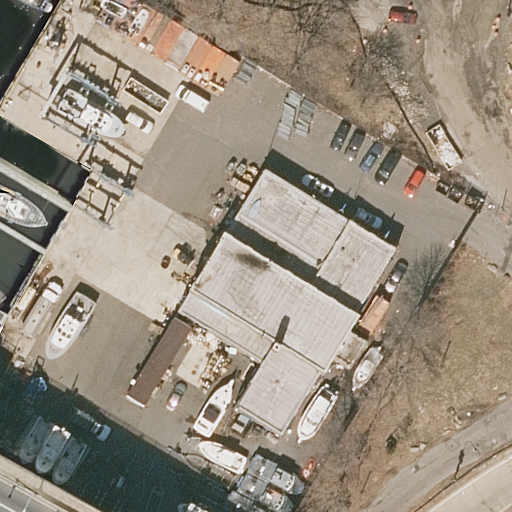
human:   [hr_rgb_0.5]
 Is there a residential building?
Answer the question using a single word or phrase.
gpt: yes

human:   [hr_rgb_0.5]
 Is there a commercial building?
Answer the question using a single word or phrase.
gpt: no

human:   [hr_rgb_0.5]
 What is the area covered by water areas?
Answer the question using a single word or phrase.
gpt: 649m2

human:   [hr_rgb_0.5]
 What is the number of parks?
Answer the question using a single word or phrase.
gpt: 1

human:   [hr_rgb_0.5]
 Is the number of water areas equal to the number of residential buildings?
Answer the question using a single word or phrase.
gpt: no

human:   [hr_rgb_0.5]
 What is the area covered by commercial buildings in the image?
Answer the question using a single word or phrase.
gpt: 0m2

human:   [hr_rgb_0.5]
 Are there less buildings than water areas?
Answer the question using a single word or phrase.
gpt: no

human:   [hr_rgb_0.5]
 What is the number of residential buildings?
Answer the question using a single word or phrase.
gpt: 2

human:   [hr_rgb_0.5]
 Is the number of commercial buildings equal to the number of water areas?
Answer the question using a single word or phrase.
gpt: no

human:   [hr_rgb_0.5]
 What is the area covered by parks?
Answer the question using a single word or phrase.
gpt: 5568m2

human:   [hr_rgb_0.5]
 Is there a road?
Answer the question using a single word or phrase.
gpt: yes

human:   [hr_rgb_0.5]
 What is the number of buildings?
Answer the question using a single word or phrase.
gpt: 2

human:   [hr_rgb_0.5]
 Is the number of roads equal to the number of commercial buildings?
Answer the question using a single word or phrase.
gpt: no

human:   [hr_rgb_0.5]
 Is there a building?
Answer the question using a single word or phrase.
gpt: yes

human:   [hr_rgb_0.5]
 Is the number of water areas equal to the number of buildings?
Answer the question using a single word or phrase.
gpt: no

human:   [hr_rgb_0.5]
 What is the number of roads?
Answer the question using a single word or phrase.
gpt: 7

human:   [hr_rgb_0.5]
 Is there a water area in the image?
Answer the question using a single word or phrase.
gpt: yes

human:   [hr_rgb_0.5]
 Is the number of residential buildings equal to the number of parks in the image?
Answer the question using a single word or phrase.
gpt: no

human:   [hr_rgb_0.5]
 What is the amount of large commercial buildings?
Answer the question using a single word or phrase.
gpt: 0

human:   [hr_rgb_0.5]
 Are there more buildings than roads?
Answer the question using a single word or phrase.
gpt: no

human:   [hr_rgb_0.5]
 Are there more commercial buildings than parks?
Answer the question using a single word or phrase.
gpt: no

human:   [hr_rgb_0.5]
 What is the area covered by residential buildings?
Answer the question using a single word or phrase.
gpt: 1263m2

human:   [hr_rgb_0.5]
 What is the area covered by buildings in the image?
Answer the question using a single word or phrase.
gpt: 1263m2

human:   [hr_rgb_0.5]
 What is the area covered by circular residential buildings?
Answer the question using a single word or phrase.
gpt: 0m2

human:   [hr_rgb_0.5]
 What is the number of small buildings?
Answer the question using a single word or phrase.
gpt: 1

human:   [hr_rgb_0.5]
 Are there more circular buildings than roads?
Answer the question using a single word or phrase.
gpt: no

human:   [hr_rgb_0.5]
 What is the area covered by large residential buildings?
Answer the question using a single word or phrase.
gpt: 1177m2

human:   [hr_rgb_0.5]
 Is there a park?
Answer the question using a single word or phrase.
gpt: yes

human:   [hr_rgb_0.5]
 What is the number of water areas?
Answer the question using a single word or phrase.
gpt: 1

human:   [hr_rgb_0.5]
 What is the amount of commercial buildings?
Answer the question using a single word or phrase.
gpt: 0

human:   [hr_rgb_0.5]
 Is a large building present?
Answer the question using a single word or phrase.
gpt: yes

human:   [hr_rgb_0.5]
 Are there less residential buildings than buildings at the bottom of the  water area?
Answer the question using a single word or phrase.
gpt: no

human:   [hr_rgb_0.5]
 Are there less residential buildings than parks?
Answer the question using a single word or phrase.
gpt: no

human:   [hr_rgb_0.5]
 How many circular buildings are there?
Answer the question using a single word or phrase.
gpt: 0

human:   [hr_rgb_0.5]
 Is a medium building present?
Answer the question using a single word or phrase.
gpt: no

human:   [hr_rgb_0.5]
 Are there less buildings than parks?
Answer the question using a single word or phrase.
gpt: no

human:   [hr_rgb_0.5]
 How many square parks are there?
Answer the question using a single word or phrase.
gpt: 0

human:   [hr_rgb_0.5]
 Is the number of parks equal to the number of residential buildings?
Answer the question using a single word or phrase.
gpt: no

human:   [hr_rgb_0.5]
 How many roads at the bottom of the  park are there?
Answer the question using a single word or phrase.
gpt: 7

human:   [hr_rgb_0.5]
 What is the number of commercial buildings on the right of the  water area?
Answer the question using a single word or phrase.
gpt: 0

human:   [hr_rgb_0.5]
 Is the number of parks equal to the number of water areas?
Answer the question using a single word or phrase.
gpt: yes

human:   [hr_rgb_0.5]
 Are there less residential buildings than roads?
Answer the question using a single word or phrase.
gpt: yes

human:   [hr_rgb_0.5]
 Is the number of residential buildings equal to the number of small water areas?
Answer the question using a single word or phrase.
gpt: no

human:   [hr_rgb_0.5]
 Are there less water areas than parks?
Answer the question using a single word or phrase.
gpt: no

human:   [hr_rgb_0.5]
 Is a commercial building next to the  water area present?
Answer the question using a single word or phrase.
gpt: no

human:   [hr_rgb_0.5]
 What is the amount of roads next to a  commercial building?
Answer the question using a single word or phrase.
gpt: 0

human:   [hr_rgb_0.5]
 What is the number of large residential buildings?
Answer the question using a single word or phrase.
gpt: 1

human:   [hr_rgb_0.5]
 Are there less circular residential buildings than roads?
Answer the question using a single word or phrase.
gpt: yes

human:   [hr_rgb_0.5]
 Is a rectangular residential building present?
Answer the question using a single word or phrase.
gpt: yes

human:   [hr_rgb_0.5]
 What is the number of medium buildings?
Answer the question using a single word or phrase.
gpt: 0

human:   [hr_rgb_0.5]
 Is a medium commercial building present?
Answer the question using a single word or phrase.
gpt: no

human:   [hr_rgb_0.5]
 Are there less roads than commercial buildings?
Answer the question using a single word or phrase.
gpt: no

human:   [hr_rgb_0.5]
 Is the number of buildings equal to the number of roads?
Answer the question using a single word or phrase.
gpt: no

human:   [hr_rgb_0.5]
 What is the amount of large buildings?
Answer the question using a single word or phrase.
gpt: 1

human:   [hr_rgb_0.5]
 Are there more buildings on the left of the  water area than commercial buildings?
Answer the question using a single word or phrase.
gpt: no

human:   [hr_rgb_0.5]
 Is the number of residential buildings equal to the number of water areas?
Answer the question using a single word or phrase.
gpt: no

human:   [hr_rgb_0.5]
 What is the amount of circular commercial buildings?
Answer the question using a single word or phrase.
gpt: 0

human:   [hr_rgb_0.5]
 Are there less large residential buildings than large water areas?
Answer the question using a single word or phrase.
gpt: no

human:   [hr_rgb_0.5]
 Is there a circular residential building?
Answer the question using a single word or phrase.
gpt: no

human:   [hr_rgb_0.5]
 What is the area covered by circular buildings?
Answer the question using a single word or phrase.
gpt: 0m2

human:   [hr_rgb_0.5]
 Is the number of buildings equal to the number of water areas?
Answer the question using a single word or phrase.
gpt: no

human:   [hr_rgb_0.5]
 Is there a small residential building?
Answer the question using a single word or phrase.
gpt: yes

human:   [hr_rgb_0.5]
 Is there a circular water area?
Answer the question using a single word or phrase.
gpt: no

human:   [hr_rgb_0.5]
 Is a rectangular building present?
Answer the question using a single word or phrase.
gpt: yes